【题型】解答题　【知识点】平面几何　【难度】easy
如图，在梯形 $ABCD$ 中，$AD // BC$，$BD$ 是梯形 $ABCD$ 对角线，$BD^2 = AD \cdot BC$.

(1) 求证：$AD \cdot CD = AB \cdot BD$；

(2) 以 $CD$ 为一边作 $\angle CDE = \angle ADB$，$DE$ 交边 $BC$ 于点 $E$，求证：$\dfrac{CD^2}{BD^2} = \dfrac{CE}{AD}$.
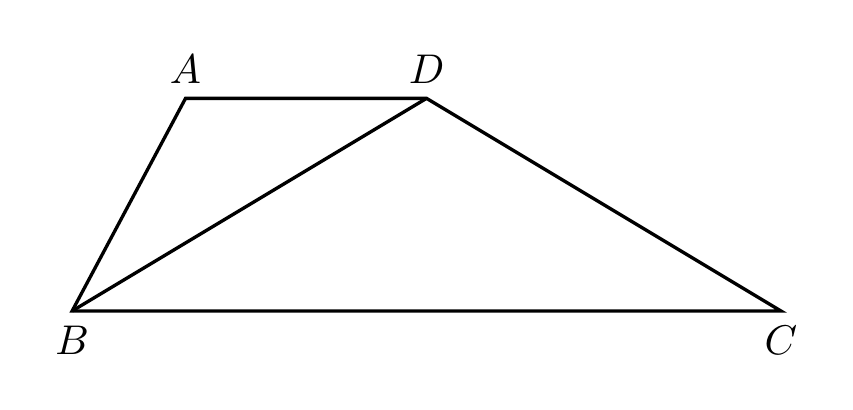
【解答】
【答案】(1) 见解析

(2) 见解析

【知识点】相似三角形的判定与性质综合

【分析】本题考查相似三角形的判定和性质，熟练掌握相似三角形的判定方法，证明三角形相似，是解题的关键：

（1）证明 $\triangle ADB \sim \triangle DBC$，即可得证；

（2）证明 $\triangle CDE \sim \triangle CBD$，得到 $CD^2 = EC \cdot BC$，结合 $BD^2 = AD \cdot BC$，即可得证.

【详解】（1）$\because AD // BC$，

$\therefore \angle ADB = \angle CBD$，

$\because BD^2 = AD \cdot BC$，

$\therefore \dfrac{AD}{BD} = \dfrac{BD}{BC}$，

$\therefore \triangle ADB \sim \triangle DBC$，

$\therefore \dfrac{AD}{BD} = \dfrac{AB}{CD}$，

$\therefore AD \cdot CD = AB \cdot BD$；

（2）作 $\angle CDE = \angle ADB$，$DE$ 交边 $BC$ 于点 $E$，

由（1）得 $\angle ADB = \angle CBD$，

$\therefore \angle CDE = \angle CBD$，

又 $\angle C = \angle C$，

$\therefore \triangle CDE \sim \triangle CBD$，

$\therefore \dfrac{EC}{CD} = \dfrac{CD}{BC}$，

$\therefore CD^2 = EC \cdot BC$，

又 $BD^2 = AD \cdot BC$，

$\therefore \dfrac{CD^2}{BD^2} = \dfrac{EC \cdot BC}{AD \cdot BC} = \dfrac{EC}{AD}$.
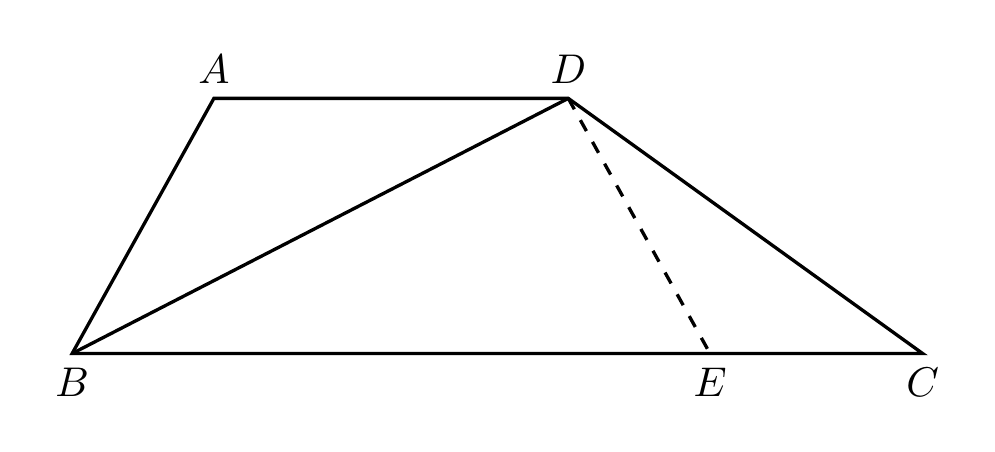